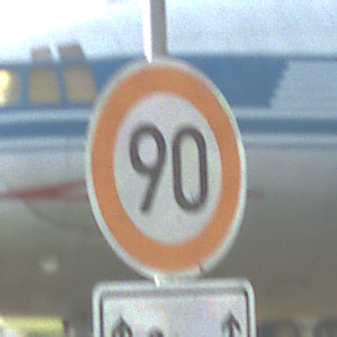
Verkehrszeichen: Geschwindigkeit90
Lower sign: LaengeEinerStrecke2
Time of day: SunriseSunset
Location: Outdoor (Special)
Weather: Clear
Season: NotSpecified
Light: Natural